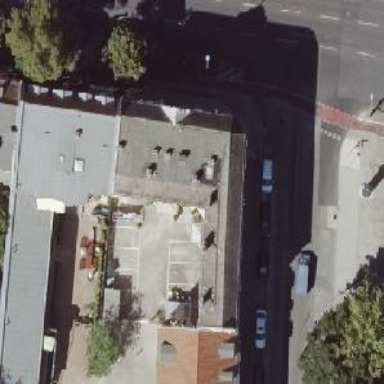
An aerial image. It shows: Saltbox shaped roof on apartment building.